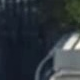
Vehicle type: Motorcycle